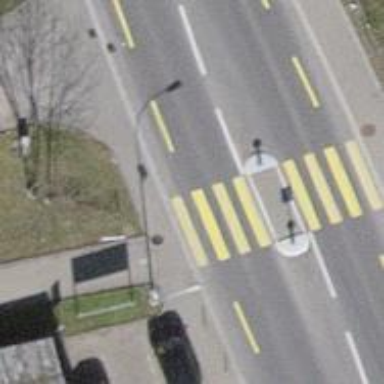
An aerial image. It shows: Asphalt sidewalk along the footway.